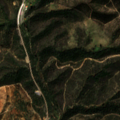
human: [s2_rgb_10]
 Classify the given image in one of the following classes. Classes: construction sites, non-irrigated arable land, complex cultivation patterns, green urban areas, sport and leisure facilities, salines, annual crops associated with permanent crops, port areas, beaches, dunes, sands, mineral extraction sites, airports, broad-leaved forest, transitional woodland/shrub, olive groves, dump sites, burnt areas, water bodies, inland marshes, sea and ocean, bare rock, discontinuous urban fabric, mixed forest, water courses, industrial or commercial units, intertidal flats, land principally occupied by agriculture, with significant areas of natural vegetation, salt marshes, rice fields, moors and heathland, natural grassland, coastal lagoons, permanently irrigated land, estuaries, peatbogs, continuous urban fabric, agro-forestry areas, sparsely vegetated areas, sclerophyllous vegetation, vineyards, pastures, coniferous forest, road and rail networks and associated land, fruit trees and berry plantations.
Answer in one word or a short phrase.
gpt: broad-leaved forest, transitional woodland/shrub